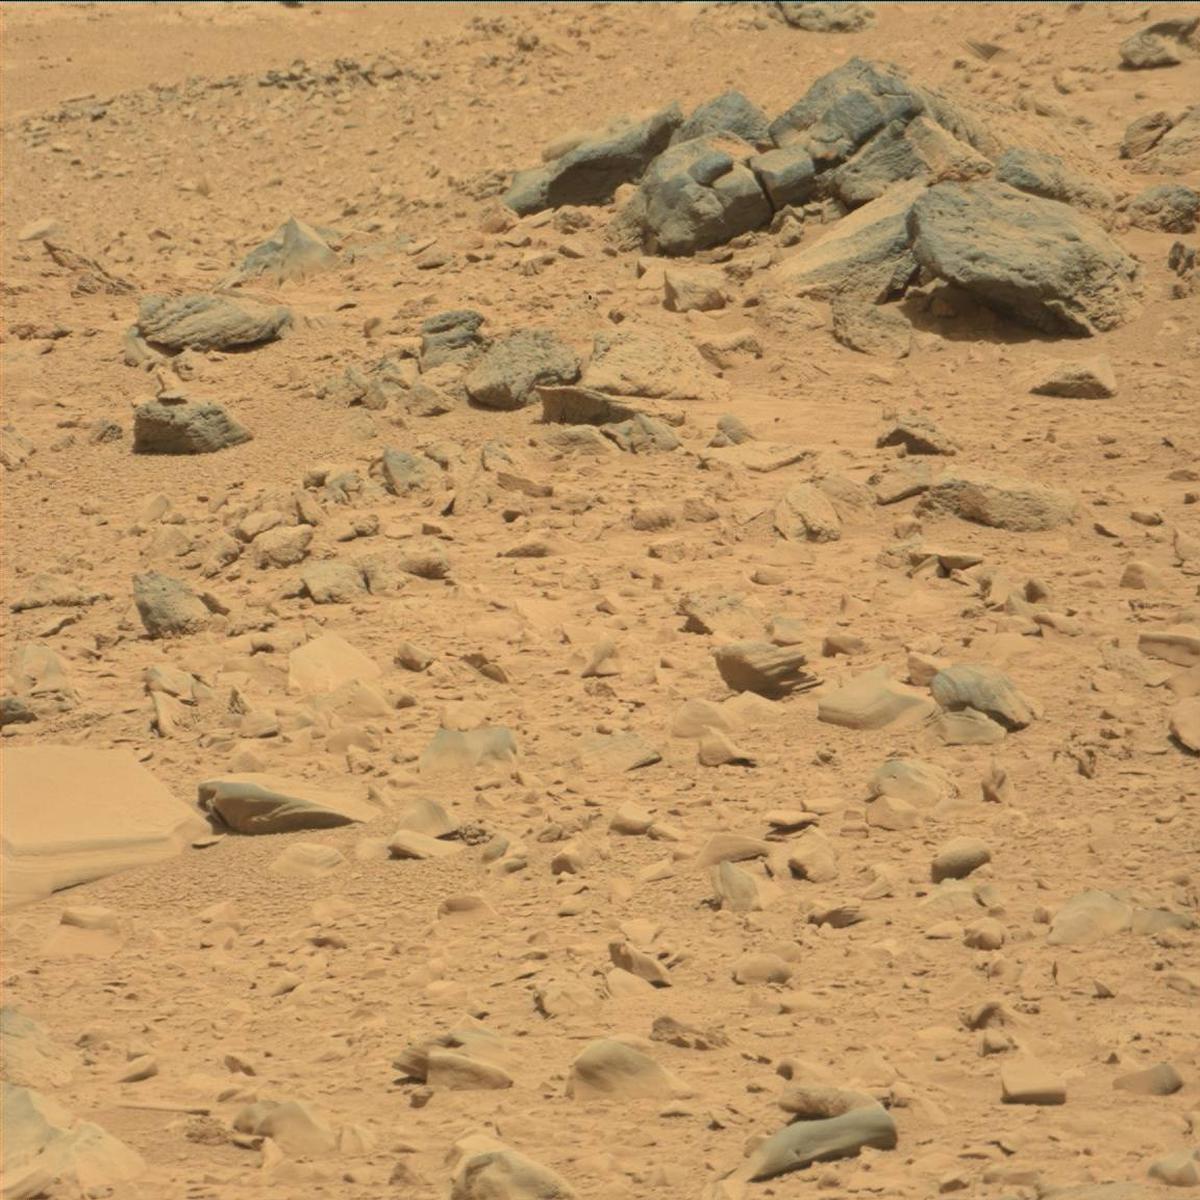
Terrain classes present: Bedrock, Rock, Sand / Soil